Question: I am using the following script to compress files.
'''
# set folder path
$dump_path = "\\somepath\"
# set min age of files
$max_days = "-30"
# get the current date
$curr_date = Get-Date
# determine how far back we go based on current date
$zip_date = $curr_date.AddDays($max_days)
# filter files
$files = Get-ChildItem $dump_path | Where-Object { ($_.LastWriteTime -lt $zip_date) -and ($_.psIsContainer -eq $false) }
ForEach ($file in $files) {
& "C:\Program Files\7-Zip\7z.exe" u -mx9 -t7z -m0=lzma2 ($file.FullName + ".7z") $file.FullName
}
'''
It works fine, however, It compress each individual file, I was wondering if I could compress files based on the month or week. I saw this option 'group {"{0:MMM}{0:yyyy}" -f $_.CreationTime}' on the internet but I am not quite sure how to integrate it with the current script.
I executed the following line straight in powershell and it works, but when I try to integrate it with the above script it doesn't work, maybe the loop needs tweaking.
'''
Get-ChildItem C:\Users\mypath -filter "*psv.*" | group {"{0:MMMM} {0:yyyy}" -f $_.CreationTime}
'''
and it works fine, but when it comes to compressing i Cant get it to work

ps. I will also be using 'if ($LASTEXITCODE -eq 0) {Remove-Item $file}' to delete original files afterwards
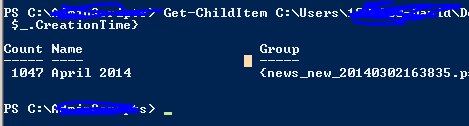
Answer: You need to iterate through the collection of newly grouped files with another 'foreach' loop.
Change lines below '# filter files' to the following:
'''
$groups = Get-ChildItem $dump_path |
Where-Object { ($_.LastWriteTime -lt $zip_date) -and ($_.psIsContainer -eq $false) } |
group {"{0:MMMM} {0:yyyy}" -f $_.CreationTime}
ForEach ($group in $groups) {
ForEach($file in $group.Group){
& "C:\Program Files-Zipz.exe" u -mx9 -t7z -m0=lzma2 ($group.Name + ".7z") $file.FullName
}
}
'''